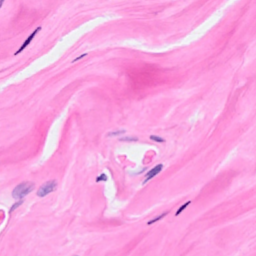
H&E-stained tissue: Breast